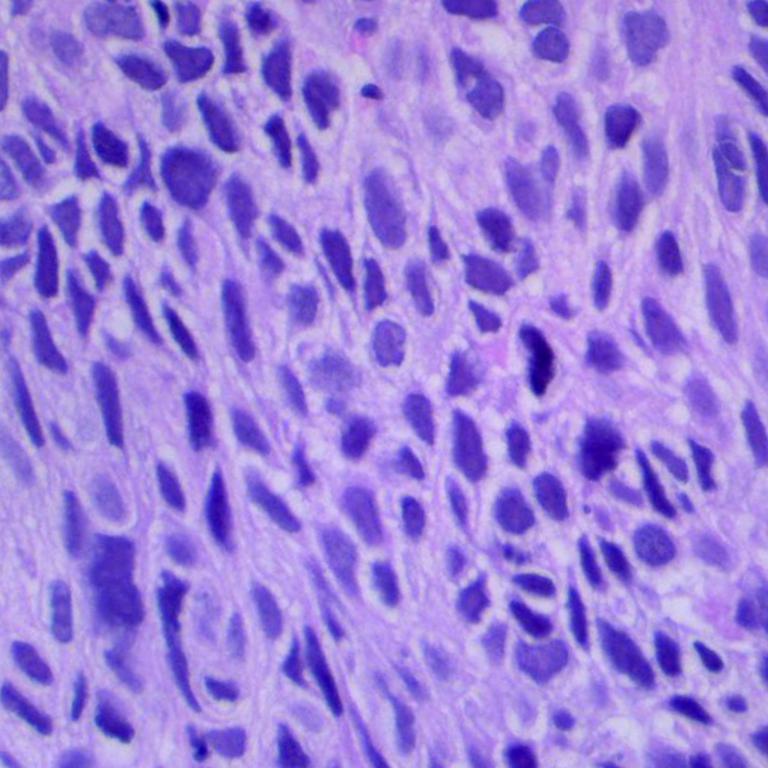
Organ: lung
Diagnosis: squamous carcinomas